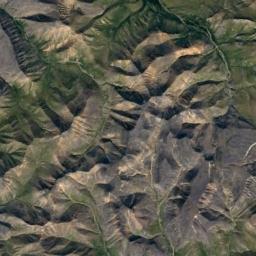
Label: mountain